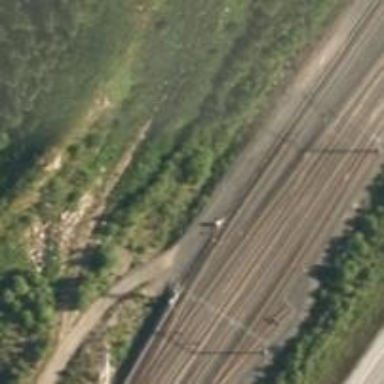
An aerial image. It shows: Continuously electrified railway siding with contact line.